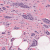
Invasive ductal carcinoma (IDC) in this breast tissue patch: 1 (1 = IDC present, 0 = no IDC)